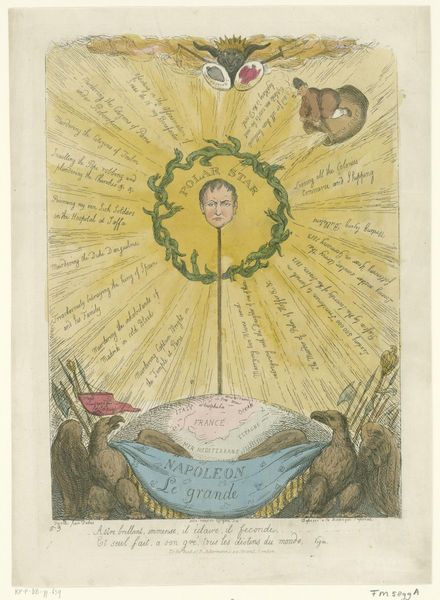
Titel: Spotprent met Napoleon als de poolster
Künstler: Thomas Rowlandson
Standort: Amsterdam
Institution: Rijksmuseum
Schlagwörter: adler, kopf, frankreich, licht, zeichnung, gesicht, porträt, sonne, krone, krug, schrift, fahne, französisch, karikatur, strahlen, stich, text, waffen, steckbrief, napoleon, kranz, lorbeerkranz, wappen, teufel, greif, schlangen, landkarte, posaune, weltkugel, strahlenkranz, dreizack, polarstern, licht+, herrschafft, karikaturkarikarut, schlangenkranz